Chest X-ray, PA view. Patient: 25 years old, sex M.
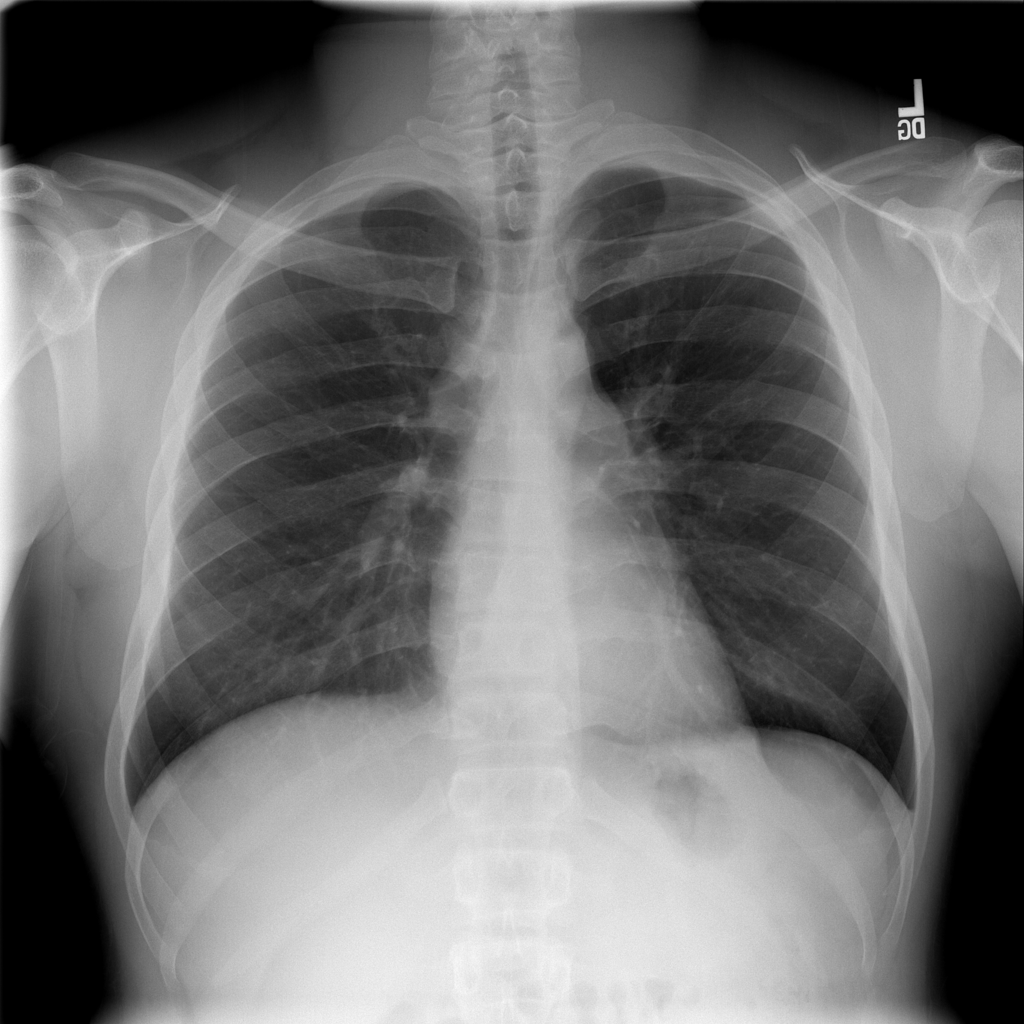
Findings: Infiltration